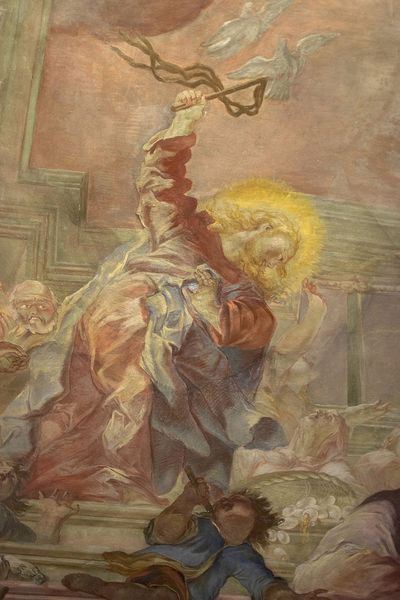
Titel: St. Peter in Mainz
Künstler: Johann Valentin Thomann
Standort: Mainz (EU - D - RP)
Schlagwörter: blau, flügel, gemälde, umhang, gelb, rot, böse, taube, ärmel, kirche, mantel, decke, kind, religion, dom, tauben, mäntel, peitsche, heiligenschein, heiliger, umhänge, geister